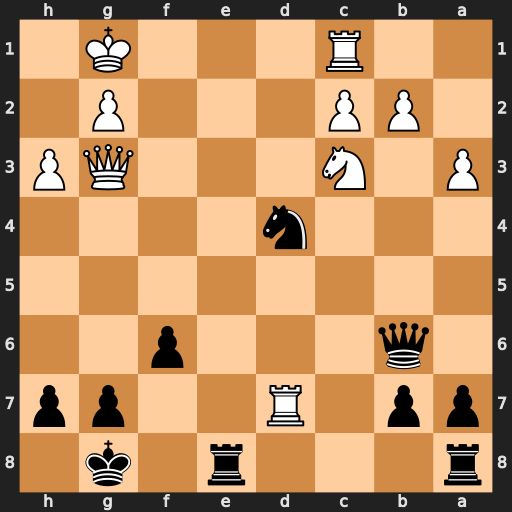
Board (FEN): r3r1k1/pp1R2pp/1q3p2/8/3n4/P1N3QP/1PP3P1/2R3K1
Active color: b
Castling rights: -
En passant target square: -
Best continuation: Ne2+ Kh2 Nxg3